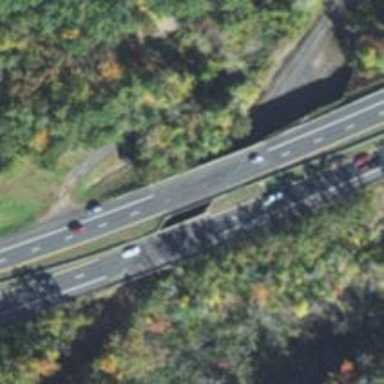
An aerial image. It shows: Bridge over motorway.